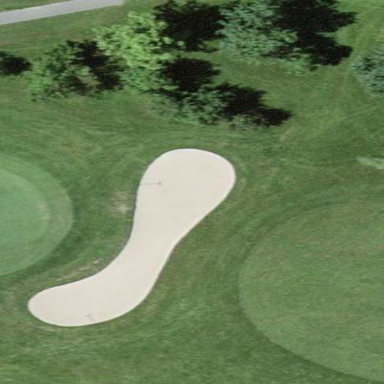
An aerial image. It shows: Sand bunker on golf course.